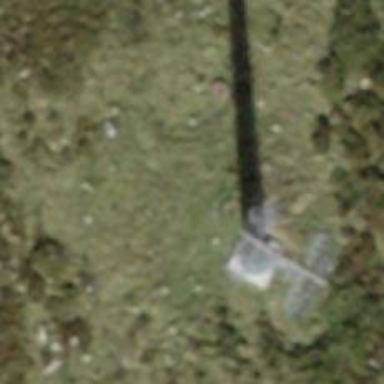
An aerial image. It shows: Pylon for aerialway.